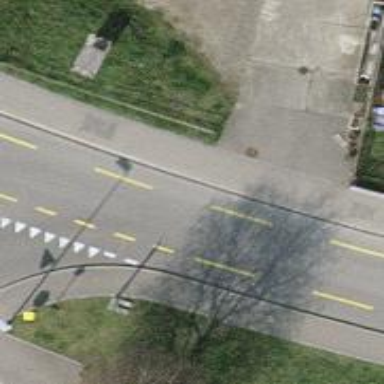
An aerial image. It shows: Unmarked road crossing.